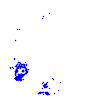
Particle: proton